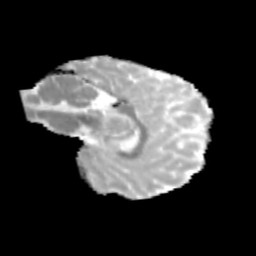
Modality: MD
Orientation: sagittal
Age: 12
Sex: male
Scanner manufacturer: siemens
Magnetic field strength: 3 T
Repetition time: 3.8 s
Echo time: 0.07 s